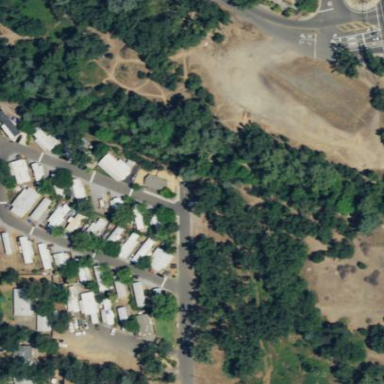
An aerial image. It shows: Residential area known as trailer park.